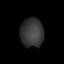
Tissue: lung
Cell type: Epithelial cells
Senescence score: 0.2418
Nuclear area (px): 658
Mean DAPI intensity: 56.094